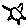
Label: sun